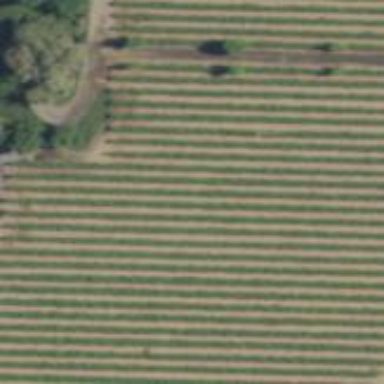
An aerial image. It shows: Vineyard.